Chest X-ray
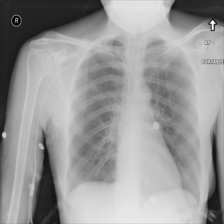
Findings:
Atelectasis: negative
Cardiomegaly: negative
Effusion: negative
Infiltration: negative
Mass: negative
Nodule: negative
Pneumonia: negative
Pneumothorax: negative
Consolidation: negative
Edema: negative
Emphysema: negative
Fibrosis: negative
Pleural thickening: negative
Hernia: negative